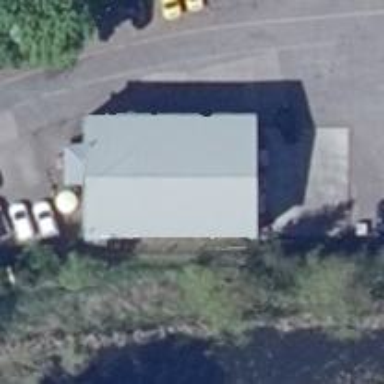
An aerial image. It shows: Fuel station.